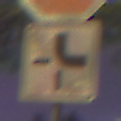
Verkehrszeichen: VerlaufVorfahrtsstrasse4
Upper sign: Stop
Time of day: Night
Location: Outdoor (Suburban)
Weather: PartlyCloudy
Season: NotSpecified
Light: Artificial